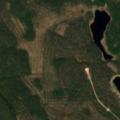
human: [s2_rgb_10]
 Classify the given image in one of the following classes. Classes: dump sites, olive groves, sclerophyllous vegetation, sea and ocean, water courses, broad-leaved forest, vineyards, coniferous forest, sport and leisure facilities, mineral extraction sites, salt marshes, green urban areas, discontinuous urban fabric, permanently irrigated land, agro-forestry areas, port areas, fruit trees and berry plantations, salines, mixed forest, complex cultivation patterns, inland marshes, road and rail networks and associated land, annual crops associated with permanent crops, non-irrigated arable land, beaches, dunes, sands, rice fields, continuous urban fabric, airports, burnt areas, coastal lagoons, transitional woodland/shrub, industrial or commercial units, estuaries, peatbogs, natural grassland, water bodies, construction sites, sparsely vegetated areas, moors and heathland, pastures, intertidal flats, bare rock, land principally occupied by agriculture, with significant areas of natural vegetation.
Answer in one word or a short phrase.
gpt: coniferous forest